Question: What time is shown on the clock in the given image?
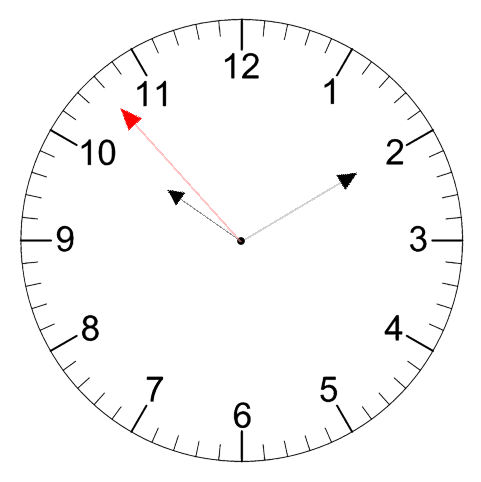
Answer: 10:09:53